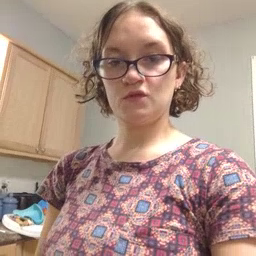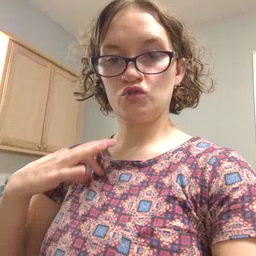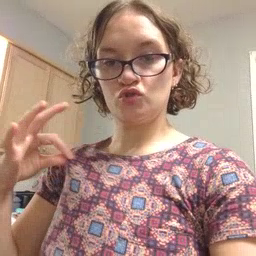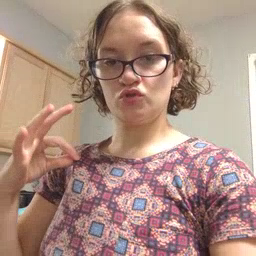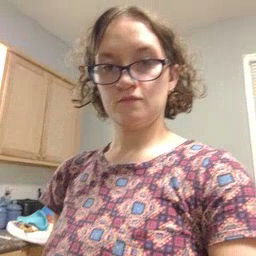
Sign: shirt